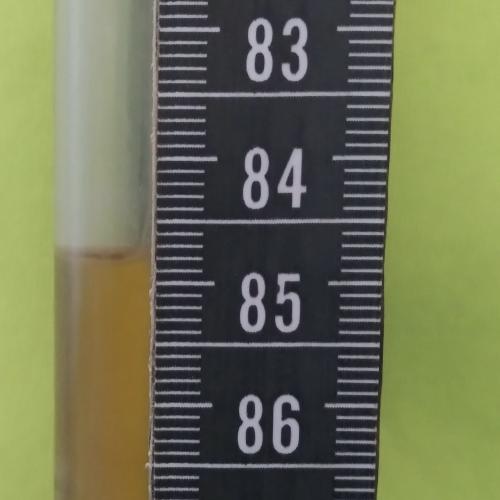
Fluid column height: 84.8 cm